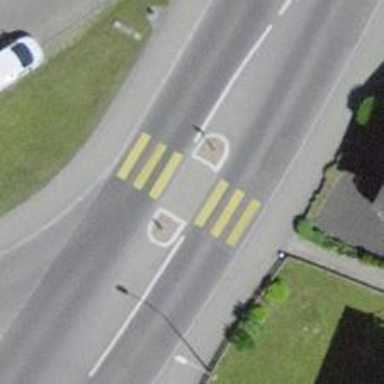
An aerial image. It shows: Zebra crossing. The crossing is uncontrolled and marked.